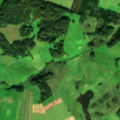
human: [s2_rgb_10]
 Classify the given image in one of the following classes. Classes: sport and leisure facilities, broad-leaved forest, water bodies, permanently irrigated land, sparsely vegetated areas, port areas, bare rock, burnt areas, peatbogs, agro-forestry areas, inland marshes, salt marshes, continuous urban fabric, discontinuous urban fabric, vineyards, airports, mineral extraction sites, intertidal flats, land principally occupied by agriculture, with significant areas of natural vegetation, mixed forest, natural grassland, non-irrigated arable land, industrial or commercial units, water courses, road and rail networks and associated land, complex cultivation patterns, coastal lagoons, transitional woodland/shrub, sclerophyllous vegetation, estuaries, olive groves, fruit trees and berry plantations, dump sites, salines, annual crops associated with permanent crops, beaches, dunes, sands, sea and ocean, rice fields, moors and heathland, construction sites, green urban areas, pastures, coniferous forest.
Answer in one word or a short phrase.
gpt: non-irrigated arable land, complex cultivation patterns, land principally occupied by agriculture, with significant areas of natural vegetation